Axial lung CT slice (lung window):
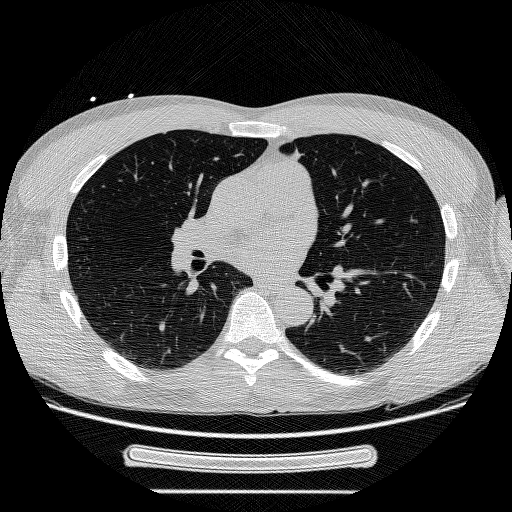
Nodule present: no